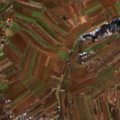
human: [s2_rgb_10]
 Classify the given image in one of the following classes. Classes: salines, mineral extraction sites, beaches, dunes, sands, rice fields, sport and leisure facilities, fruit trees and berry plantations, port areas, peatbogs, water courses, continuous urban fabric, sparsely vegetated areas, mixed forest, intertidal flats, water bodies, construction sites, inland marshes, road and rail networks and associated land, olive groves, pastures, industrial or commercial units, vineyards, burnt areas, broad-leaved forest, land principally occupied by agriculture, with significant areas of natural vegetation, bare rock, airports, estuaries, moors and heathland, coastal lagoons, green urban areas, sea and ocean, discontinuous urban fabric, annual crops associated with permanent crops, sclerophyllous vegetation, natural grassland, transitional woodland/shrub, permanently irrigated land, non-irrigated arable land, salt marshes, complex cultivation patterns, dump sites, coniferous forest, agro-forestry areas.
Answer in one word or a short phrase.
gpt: complex cultivation patterns, land principally occupied by agriculture, with significant areas of natural vegetation